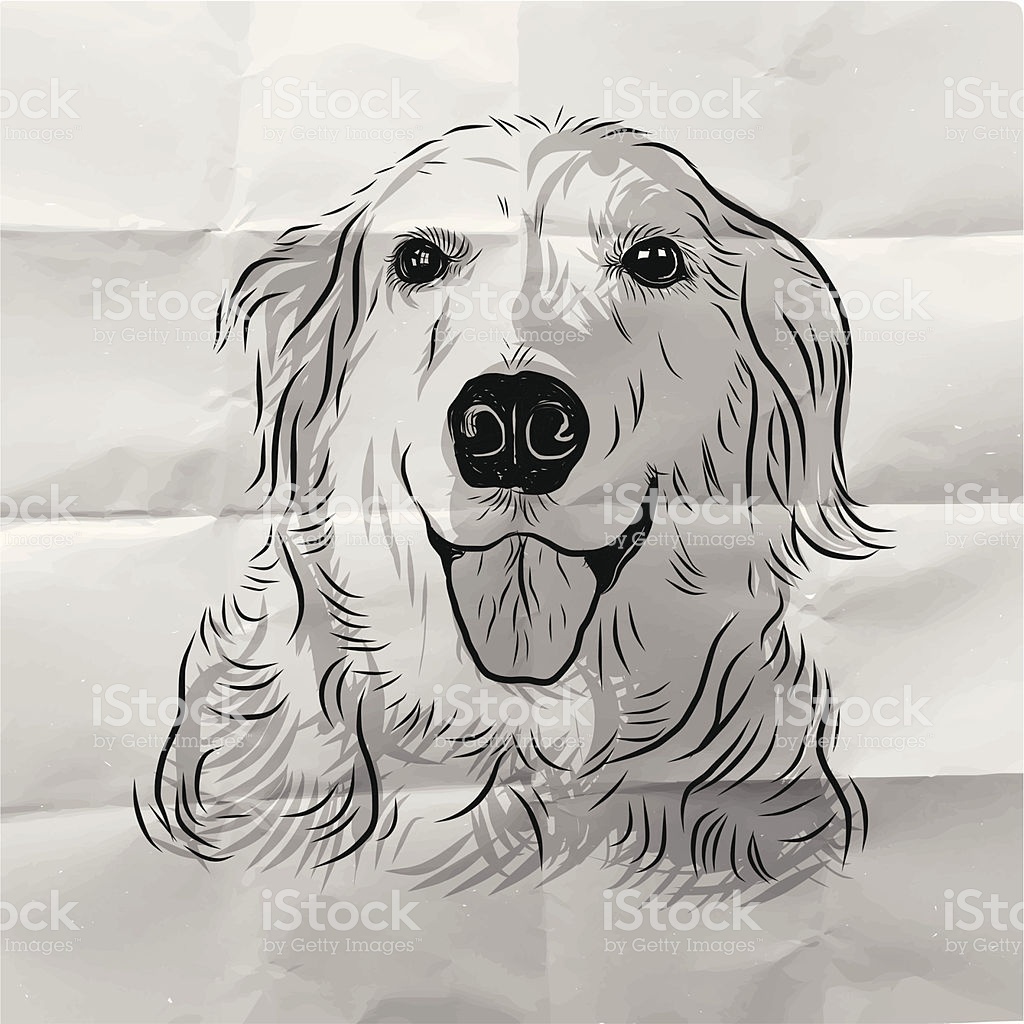
Label: kuvasz